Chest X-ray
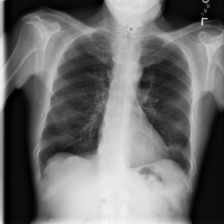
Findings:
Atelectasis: negative
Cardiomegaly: negative
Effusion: negative
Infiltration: negative
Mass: negative
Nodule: negative
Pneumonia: negative
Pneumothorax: negative
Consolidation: negative
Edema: negative
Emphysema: negative
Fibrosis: negative
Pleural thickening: negative
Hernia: negative